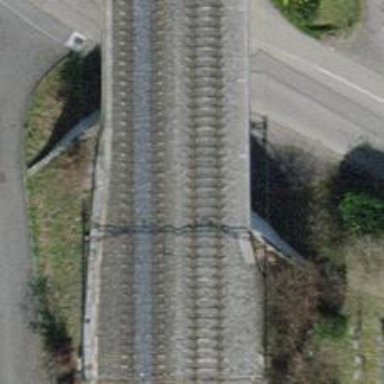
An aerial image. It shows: Railway bridge with electrified contact lines.